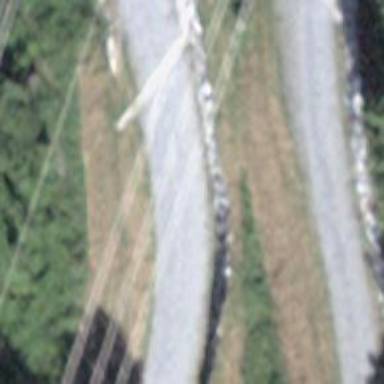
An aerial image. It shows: Pebblestone track with grade2 tracktype.